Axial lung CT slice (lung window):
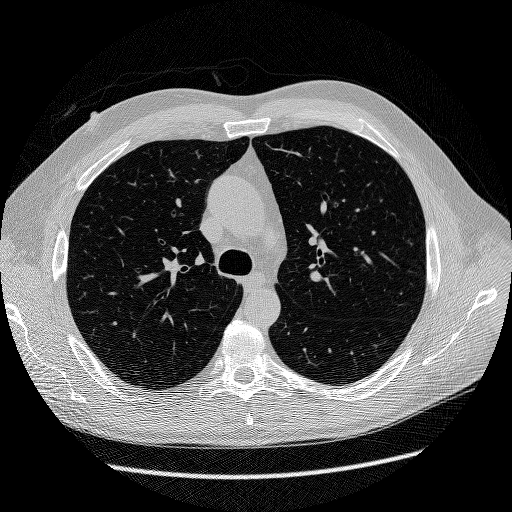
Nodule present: no